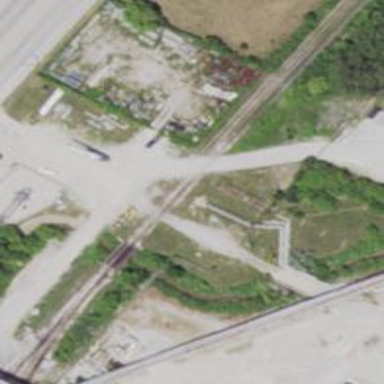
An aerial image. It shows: Level crossing along the railway.